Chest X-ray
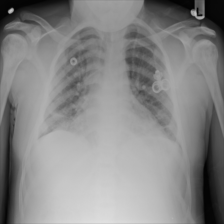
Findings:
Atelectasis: negative
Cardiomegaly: negative
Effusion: negative
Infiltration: negative
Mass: negative
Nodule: negative
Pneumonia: negative
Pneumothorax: negative
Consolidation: negative
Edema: negative
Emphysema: negative
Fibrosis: negative
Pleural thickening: negative
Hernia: negative